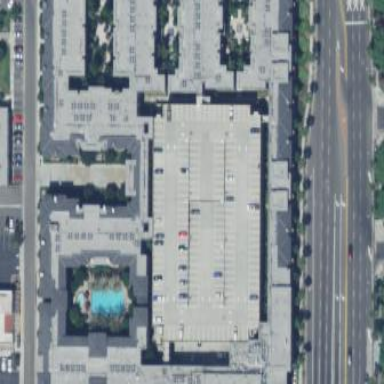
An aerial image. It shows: Multi-storey parking building.